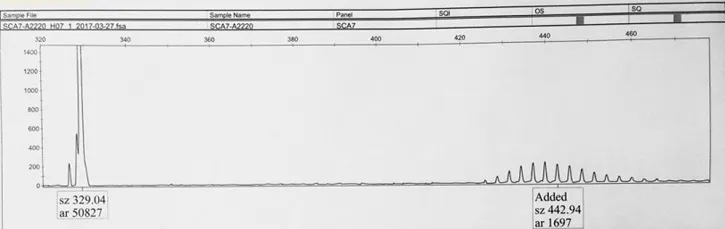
electrophoretic profile of PCR-amplified CAG repeat expansions (image showed our patient s two SCA7 alleles: the normal allele at 329 bp (10 triplets) and the expanded allele at approximately 443 bp (approximately 50 triplets)).
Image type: chart (chart)